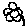
Label: flower